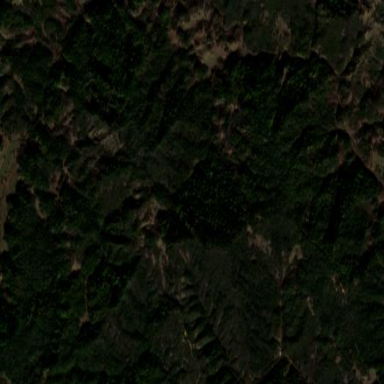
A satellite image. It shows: Forest area.